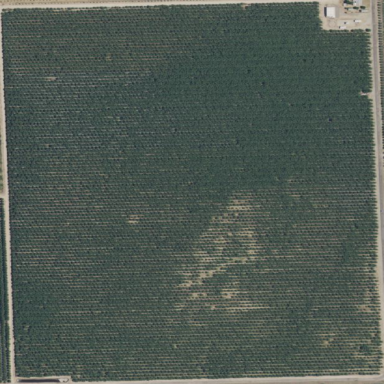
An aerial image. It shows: Orchard.